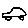
Label: car